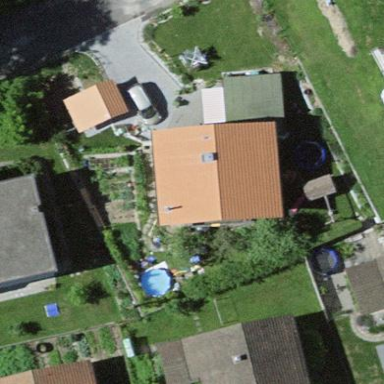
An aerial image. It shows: Detached building with gabled roof.